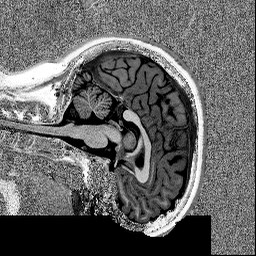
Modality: MP2RAGE
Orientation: sagittal
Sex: female